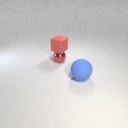
large blue rubber sphere to the right of small red metal sphere